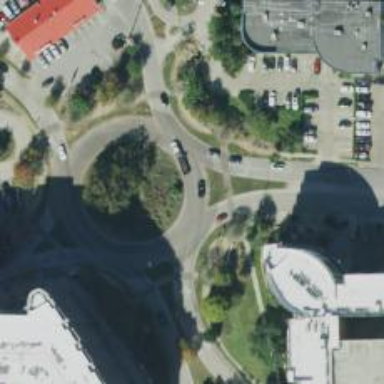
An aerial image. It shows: Secondary road leading to roundabout.